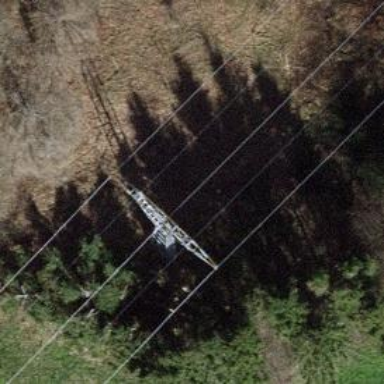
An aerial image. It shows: Power tower.